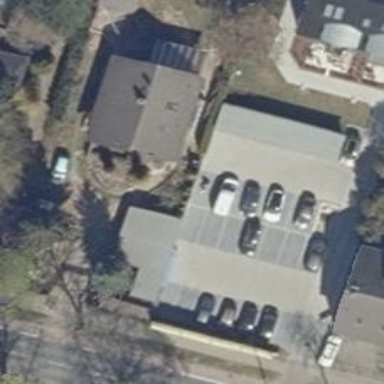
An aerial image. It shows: Road serving as parking aisle.